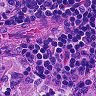
Metastatic tissue present: no